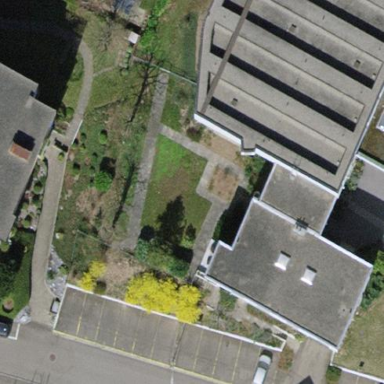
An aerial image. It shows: Building.